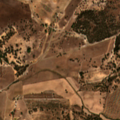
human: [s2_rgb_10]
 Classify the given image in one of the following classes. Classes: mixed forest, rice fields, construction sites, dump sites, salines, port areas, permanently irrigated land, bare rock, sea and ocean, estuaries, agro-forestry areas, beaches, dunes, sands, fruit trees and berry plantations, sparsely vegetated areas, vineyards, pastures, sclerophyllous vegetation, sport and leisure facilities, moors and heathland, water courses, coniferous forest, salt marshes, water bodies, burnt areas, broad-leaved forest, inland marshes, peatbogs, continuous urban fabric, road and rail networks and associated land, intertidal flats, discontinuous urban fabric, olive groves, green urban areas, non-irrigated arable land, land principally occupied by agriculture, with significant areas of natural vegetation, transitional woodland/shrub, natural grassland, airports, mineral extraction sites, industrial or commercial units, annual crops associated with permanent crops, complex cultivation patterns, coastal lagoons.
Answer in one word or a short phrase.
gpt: non-irrigated arable land, permanently irrigated land, annual crops associated with permanent crops, land principally occupied by agriculture, with significant areas of natural vegetation, agro-forestry areas, broad-leaved forest, transitional woodland/shrub